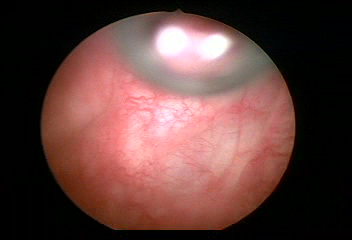
Modality: WLC
Class: Normal mucosa
Bladder cancer association: No